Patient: sex M, age 57
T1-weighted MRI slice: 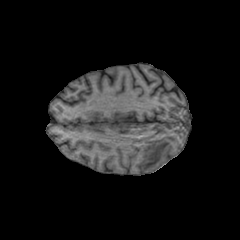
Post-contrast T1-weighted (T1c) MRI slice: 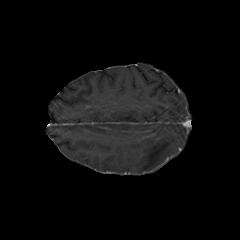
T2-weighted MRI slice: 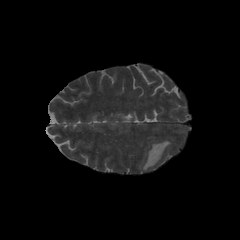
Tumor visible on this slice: yes
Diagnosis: Glioblastoma, IDH-wildtype
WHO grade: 4